Question: I'm still a beginner in OpenCV.
Currently, I'm trying to detect a specific shape as in the image in the link below using OpenCV.

I've read many blogs and articles about detecting shapes using OpenCV but I've not found anything related to what I'm working on.
Also, I can't use methods like cvHistogram, because I don't want to find matches in two almost identical pictures, but instead, I want to detect a specific shape, and not some geometric shapes like rectangles, circles, etc.
Do you know a way to do it?
Thank you in advance.
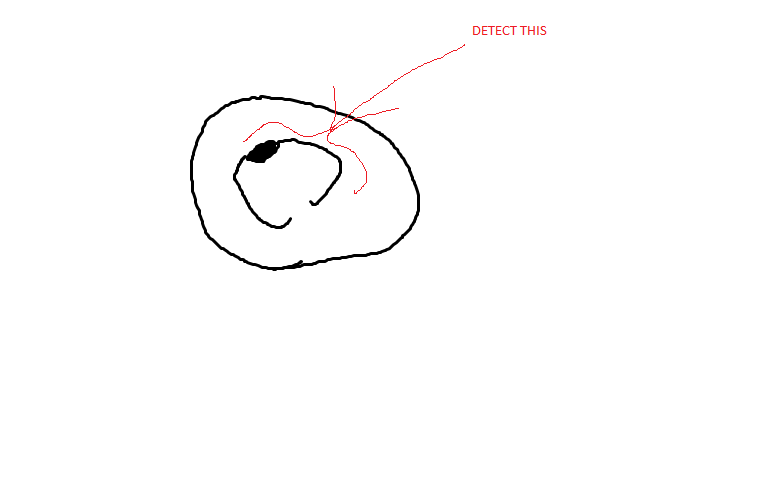
Answer: It's hard to say how to detect this shape. You should specify some criterions about shape that you want to detect. For example in your case:
1. should this always be inside another contour?
2. should it has that big black blob?
And so on.
And after this it will be easier to find good detection algorithm.
By the way reading these docs will be useful:
1. Finding contours in your image
2. Structural Analysis and Shape Descriptors